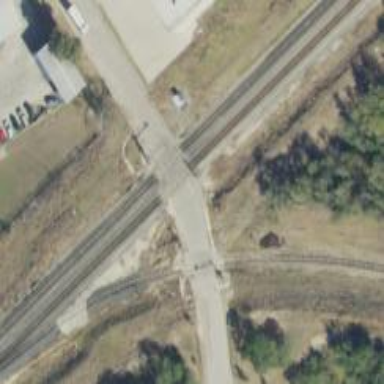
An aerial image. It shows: Level crossing with both lights and saltire in place.